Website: bh-photo
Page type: gifting
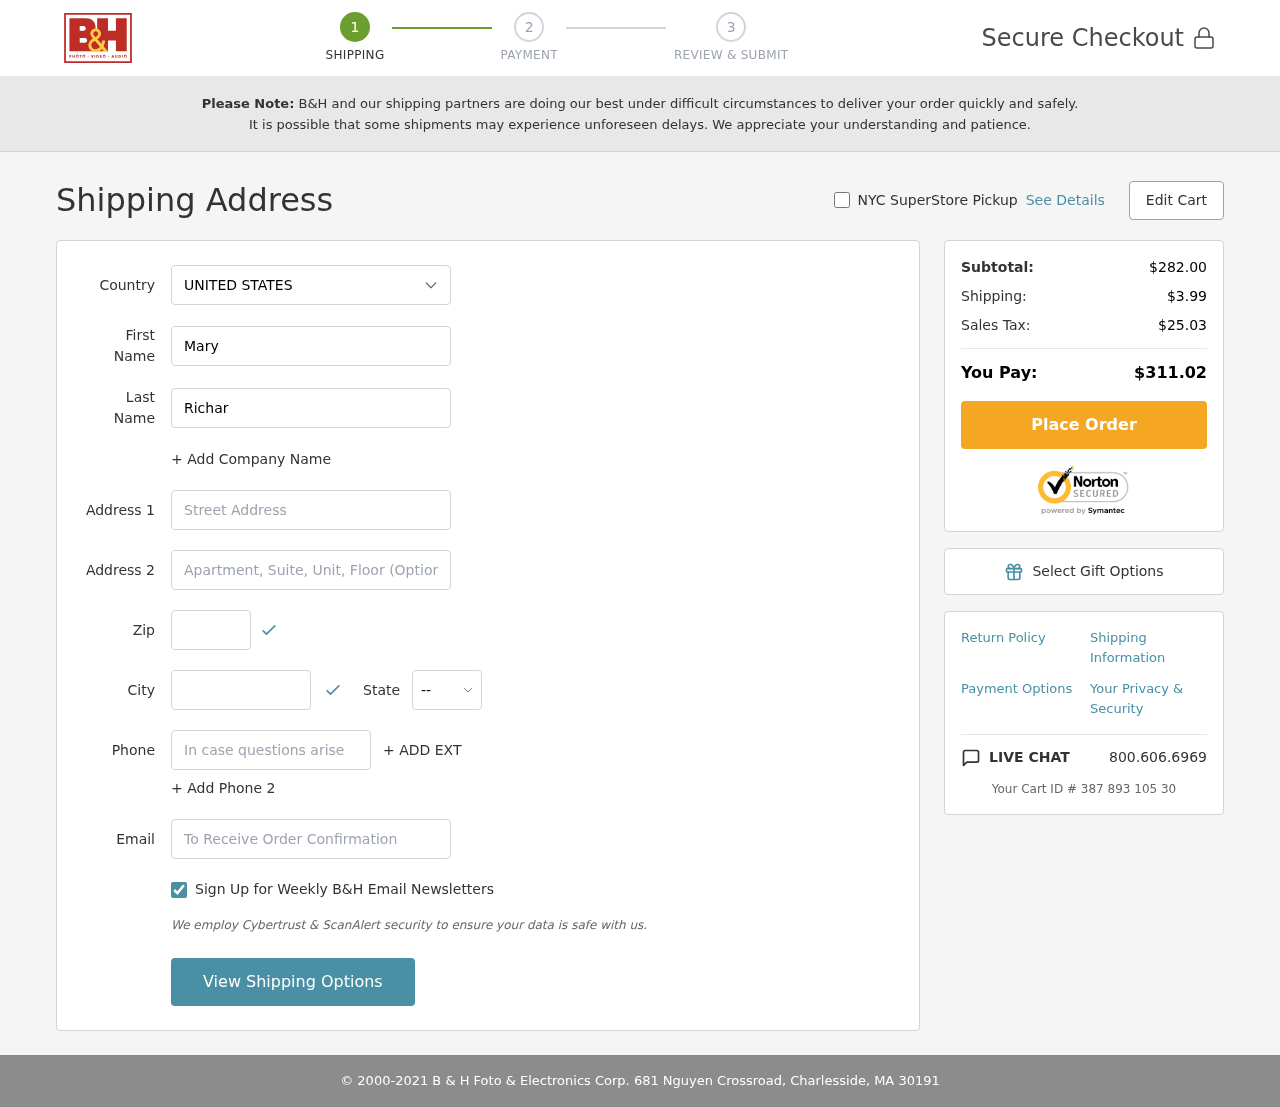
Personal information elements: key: PII_CITY
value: Charlesside
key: PII_COUNTRY
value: United States
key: PII_EMAIL
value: maryrichardson@gmail.com
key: PII_FIRSTNAME
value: Mary
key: PII_LASTNAME
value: Richardson
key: PII_PHONE
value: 4373970331
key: PII_POSTCODE
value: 30191
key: PII_STATE_ABBR
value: MA
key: PII_STREET
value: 681 Nguyen Crossroad
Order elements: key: ORDER_SUBTOTAL
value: $282.00
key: ORDER_SHIPPING_COST
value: $3.99
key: ORDER_TAX
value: $25.03
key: ORDER_TOTAL
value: $311.02
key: ORDER_ID
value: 387 893 105 30